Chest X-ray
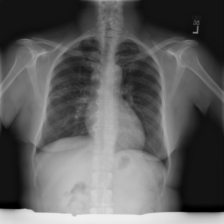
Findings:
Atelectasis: negative
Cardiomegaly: negative
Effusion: negative
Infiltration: positive
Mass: negative
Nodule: negative
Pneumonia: negative
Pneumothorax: negative
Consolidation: negative
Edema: negative
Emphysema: negative
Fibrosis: positive
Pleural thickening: negative
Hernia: negative